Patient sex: M
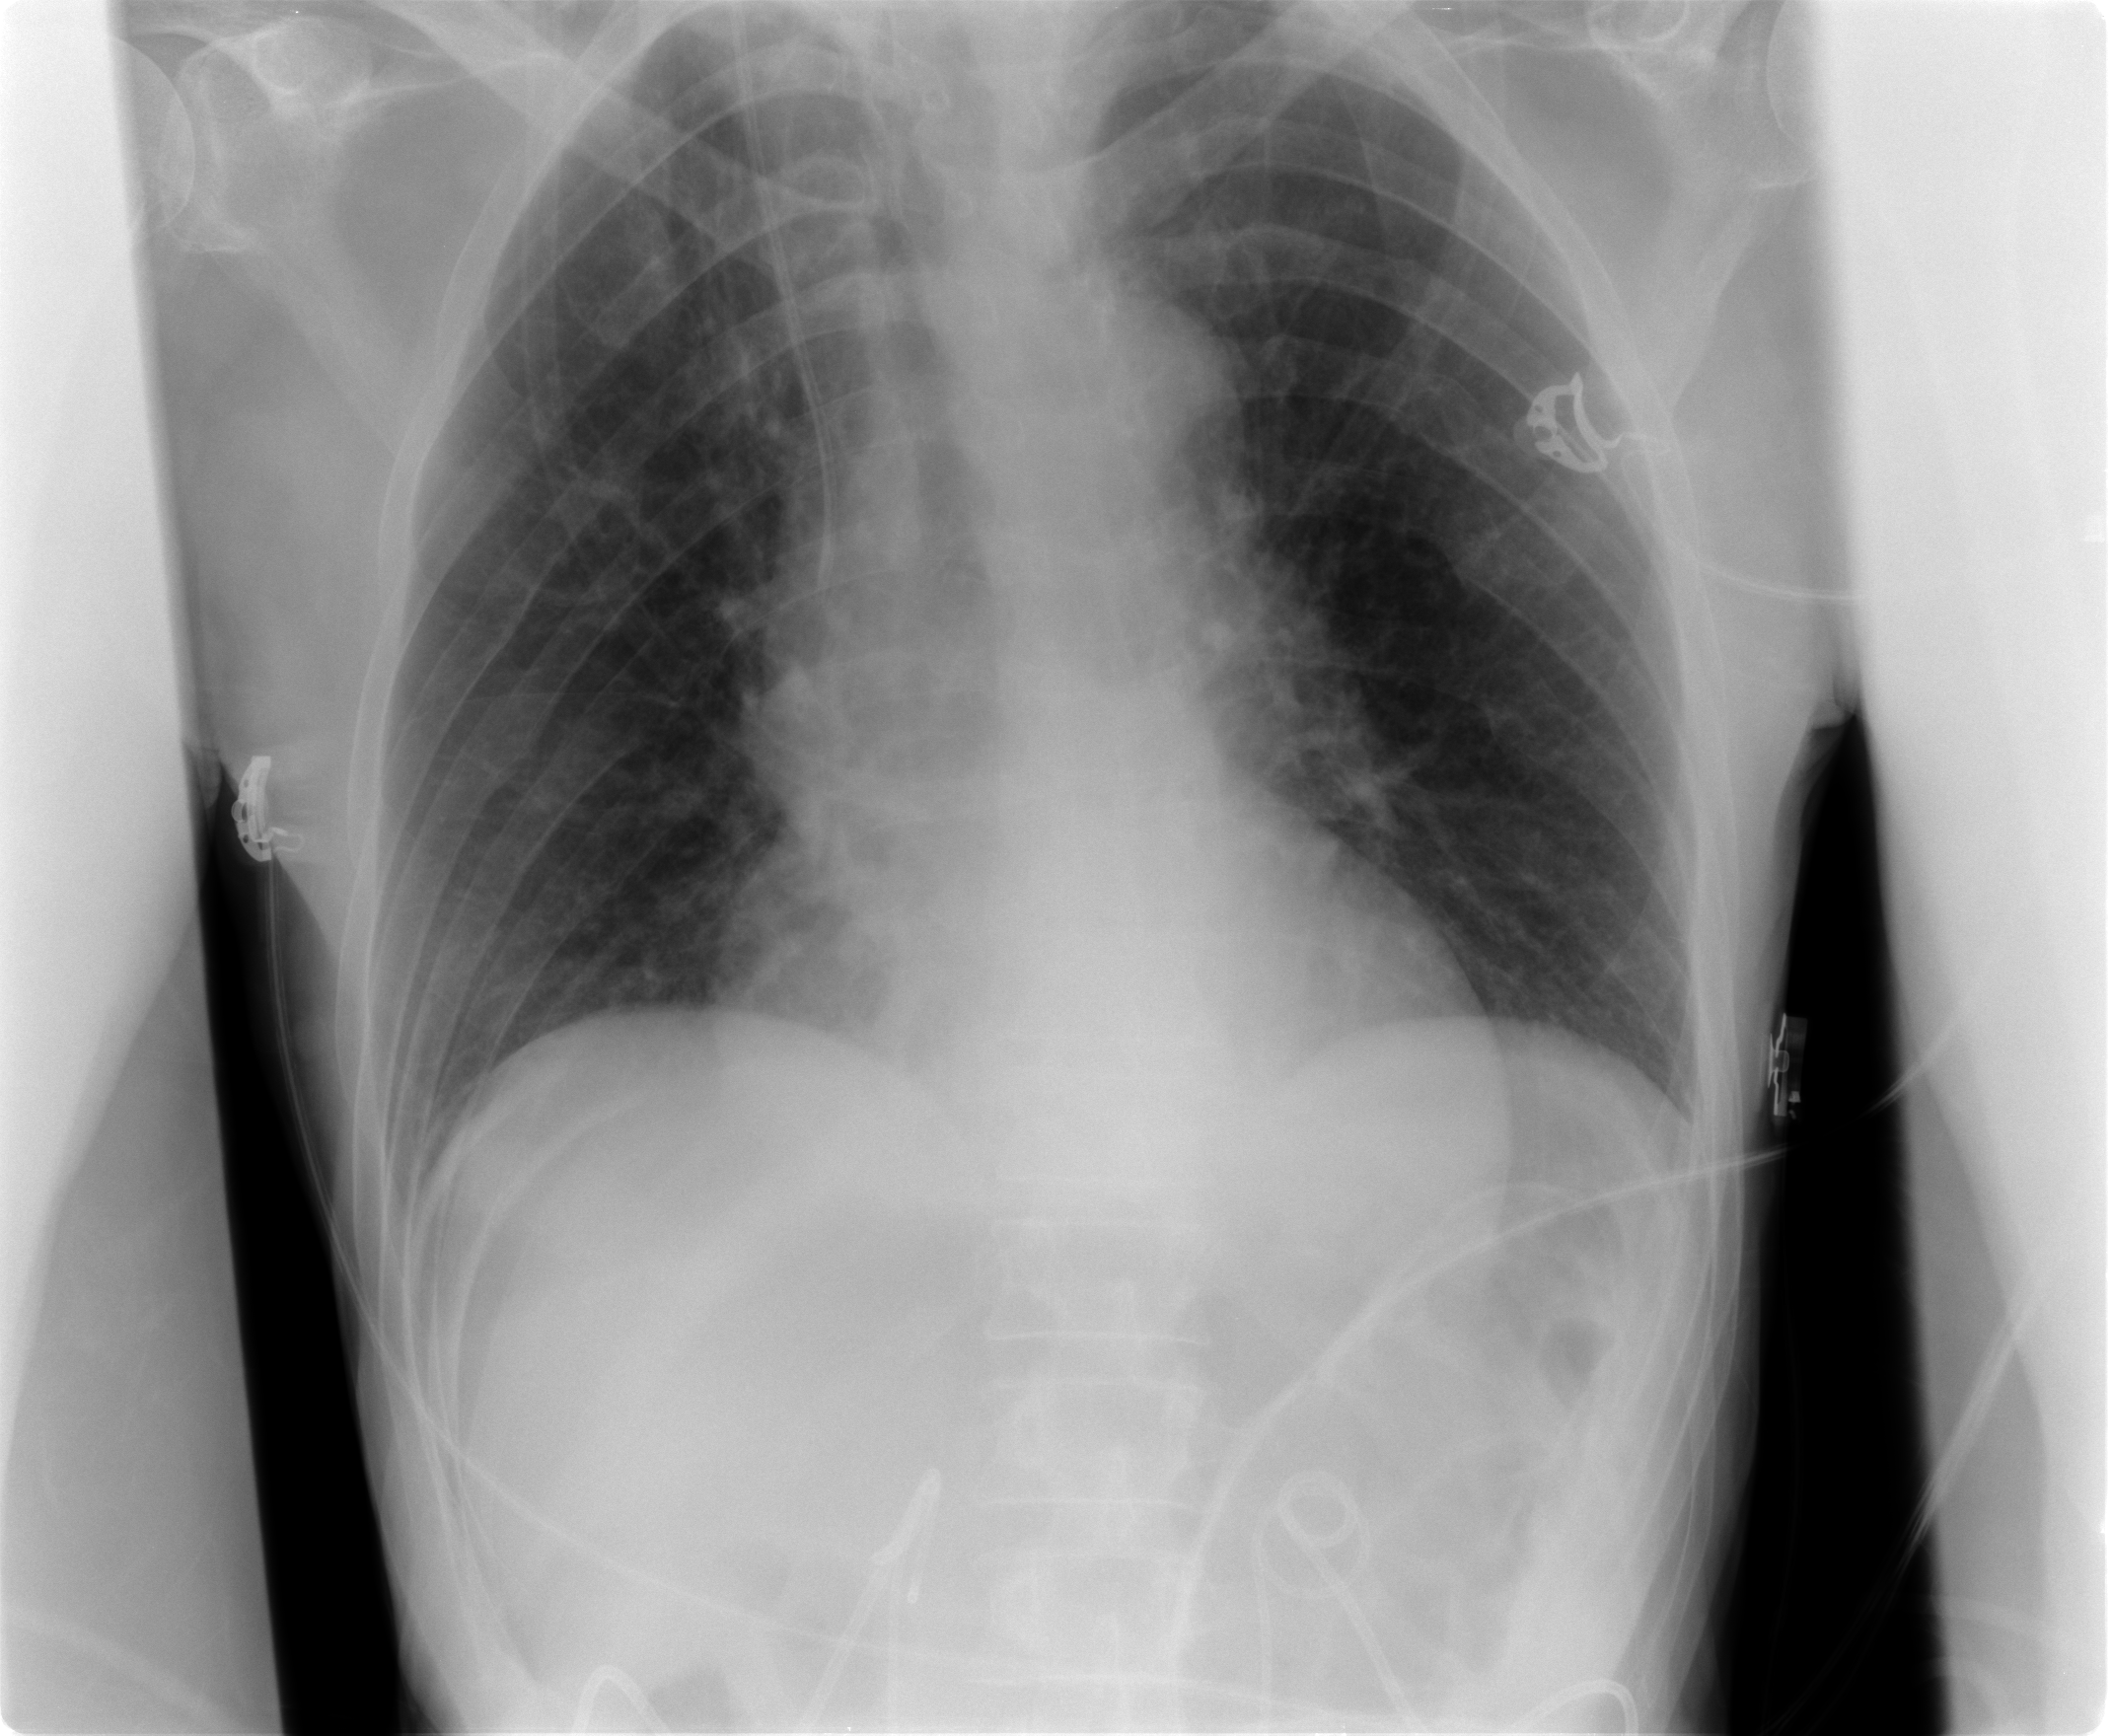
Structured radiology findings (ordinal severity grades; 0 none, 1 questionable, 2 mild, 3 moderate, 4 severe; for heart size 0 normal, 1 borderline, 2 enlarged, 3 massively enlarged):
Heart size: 1
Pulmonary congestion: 2
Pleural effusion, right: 0
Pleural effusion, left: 0
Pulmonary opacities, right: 0
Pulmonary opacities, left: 0
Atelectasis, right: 0
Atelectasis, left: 0